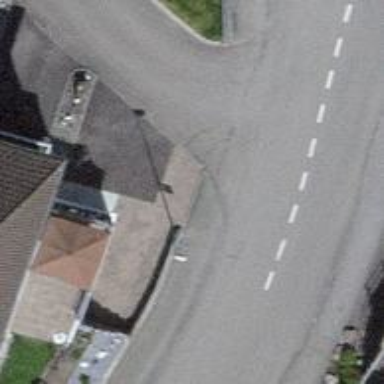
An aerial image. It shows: Kerb serving as barrier.